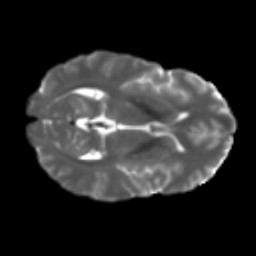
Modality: T2w
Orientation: axial
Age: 39
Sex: male
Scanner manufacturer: ge
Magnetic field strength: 3 T
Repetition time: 7.8 s
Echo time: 0.0608 s